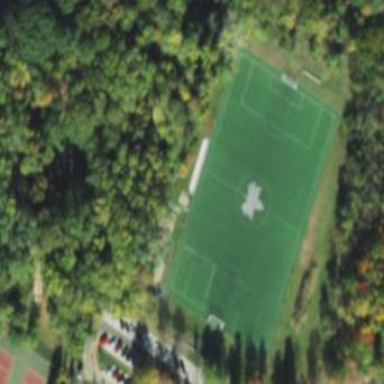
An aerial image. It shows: Soccer pitch for outdoor sports and leisure activities.